Question: jQuery can select the Child of something, or Parent, or next tag. Does C# have something similar to this behavior. For example, I have a horizontal 'StackPanel' that has a 'Label', a TextBox, and a 'Button'.
Can I target the 'Label' to change color if the 'TextBox' is currently selected without using if else statements referring to the name of the 'Label'? Some function like "this label" in this 'StackPanel' that this 'TextBox' is in.
Example: Whenever a text box is selected, the label next to it changes to yellow background.

I'm not sure how to write this in C# so I will try to explain with regular text.
'''
if (this) textbox is selected
get the label next to it
change the label background to a color
else
remove the color if it is not selected
'''
The Method() will trigger based on the currently selected 'TextBox'.
A function like this can have the same code but be able to target different 'Labels' once the focus changes to a different 'TextBox'. Is this possible?
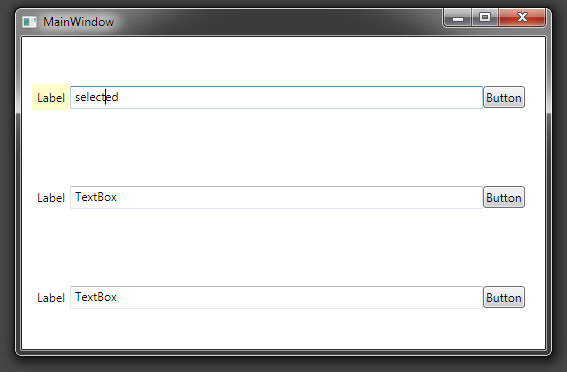
Answer: Yes, You can; you should handle events. for example in this case you handle 'TextBox.GotFocus' <URL>.
'''
void tb_GotFocus(object sender, GotFocusEventArgs e)
{
// here you can get the StackPanel as the parent of the textBox and
// search for the Lable
TextBox tb=(TextBox)sender;
StackPanel sp=tb.Parent as StackPanel;
// and ...
}
'''
If you want to omplete this example let me know.
This is a working Example:
Use this Window to show the results:
'''
Window win = new Window();
StackPanel stack = new StackPanel { Orientation = Orientation.Vertical };
stack.Children.Add(new CustomControl());
stack.Children.Add(new CustomControl());
stack.Children.Add(new CustomControl());
stack.Children.Add(new CustomControl());
win.Content = stack;
win.ShowDialog();
'''
Here, is the CustomControl class:
'''
public class CustomControl : Border
{
Label theLabel = new Label {Content="LableText" };
TextBox theTextbox = new TextBox {MinWidth=100 };
public CustomControl()
{
StackPanel sp = new StackPanel { Orientation=Orientation.Horizontal};
this.Child = sp;
sp.Children.Add(theLabel);
sp.Children.Add(theTextbox);
theTextbox.GotFocus += new RoutedEventHandler(tb_GotFocus);
theTextbox.LostFocus += new RoutedEventHandler(tb_LostFocus);
}
void tb_GotFocus(object sender, RoutedEventArgs e)
{
theLabel.Background = Brushes.Yellow;
}
void tb_LostFocus(object sender, RoutedEventArgs e)
{
theLabel.Background = Brushes.Transparent;
}
}
'''